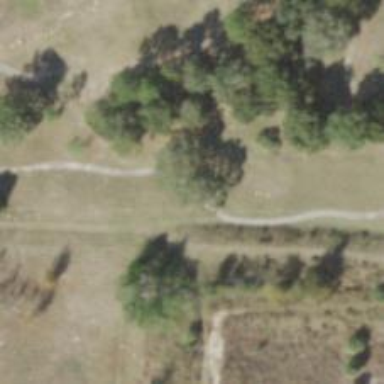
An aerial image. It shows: Golf cartpath that is also road path.